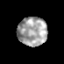
Tissue: prostate
Cell type: Myeloid cells
Senescence score: 0.3589
Nuclear area (px): 832
Mean DAPI intensity: 161.63